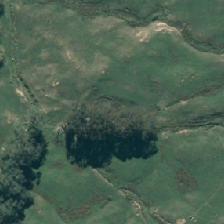
Land cover: harvested_forest